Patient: sex M, age 48
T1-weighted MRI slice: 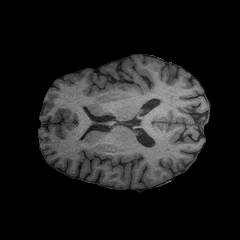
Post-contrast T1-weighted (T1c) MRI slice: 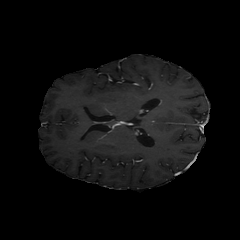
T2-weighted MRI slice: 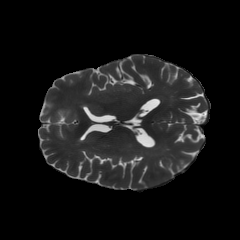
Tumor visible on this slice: no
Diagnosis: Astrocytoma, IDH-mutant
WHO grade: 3